Question: Currently, I am working on a OpenGL project and here is the screenshoot what I did

The question is, I want to add texts(degrees) to compass and want to do that with pure OpenGl methods. I found class however, couldn't manage to download it and use it. How to use TextRenderer class in my Java project? If there is any other way of adding text besides TextRenderer, would love to hear it.
My second and most important question is about merging swing/awt methods with OpenGL and using multiple objects. I wrote the program with only using one GL2 object and worked perfectly, is it sensible to use multiple openGL objects on the same frame? Furthermore, using swing methods and openGL methods together is a good idea?
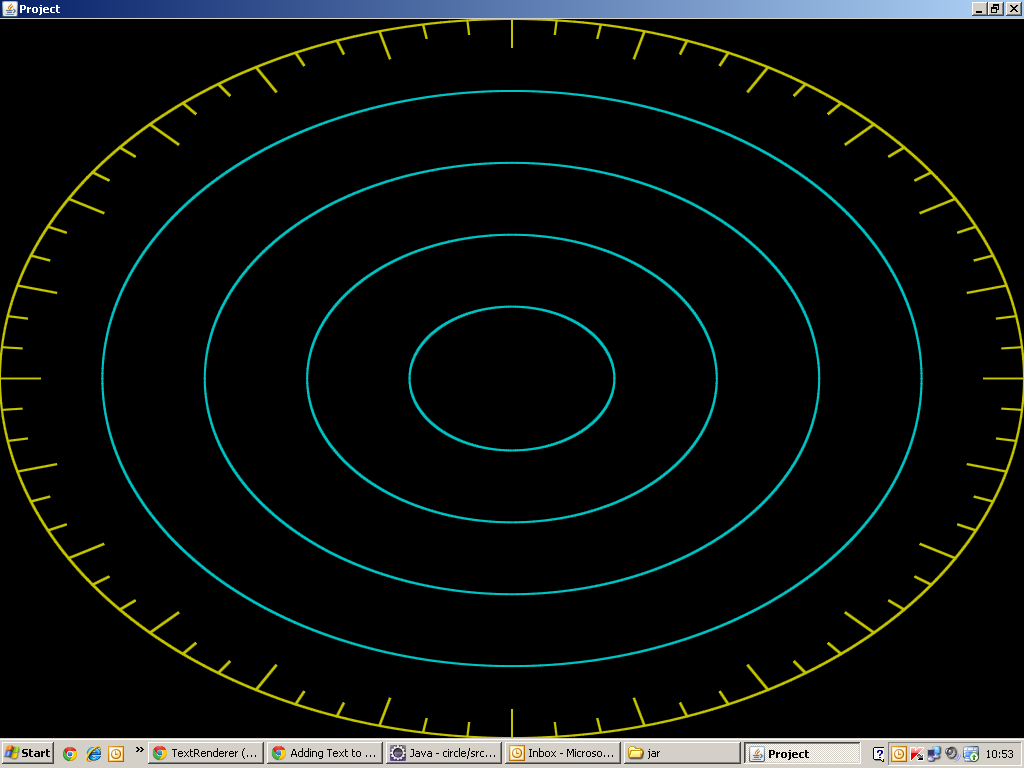
Answer: After doing little research, I ve figured out how to install it and use it correctly.
Firstly, go to that web site and download suitable version of jogl for your os in case you dont have any library:
<URL>
Then, download that jar file and add it to your user library.
<URL>
That file contains the TextRenderer class.
If you dont know how to make one, use that link:
<URL>
Then, follow the instructions: <URL>
It's very easy to use, I perfectly added numbers to my compass. However, not efficient as far as I can tell.